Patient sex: M
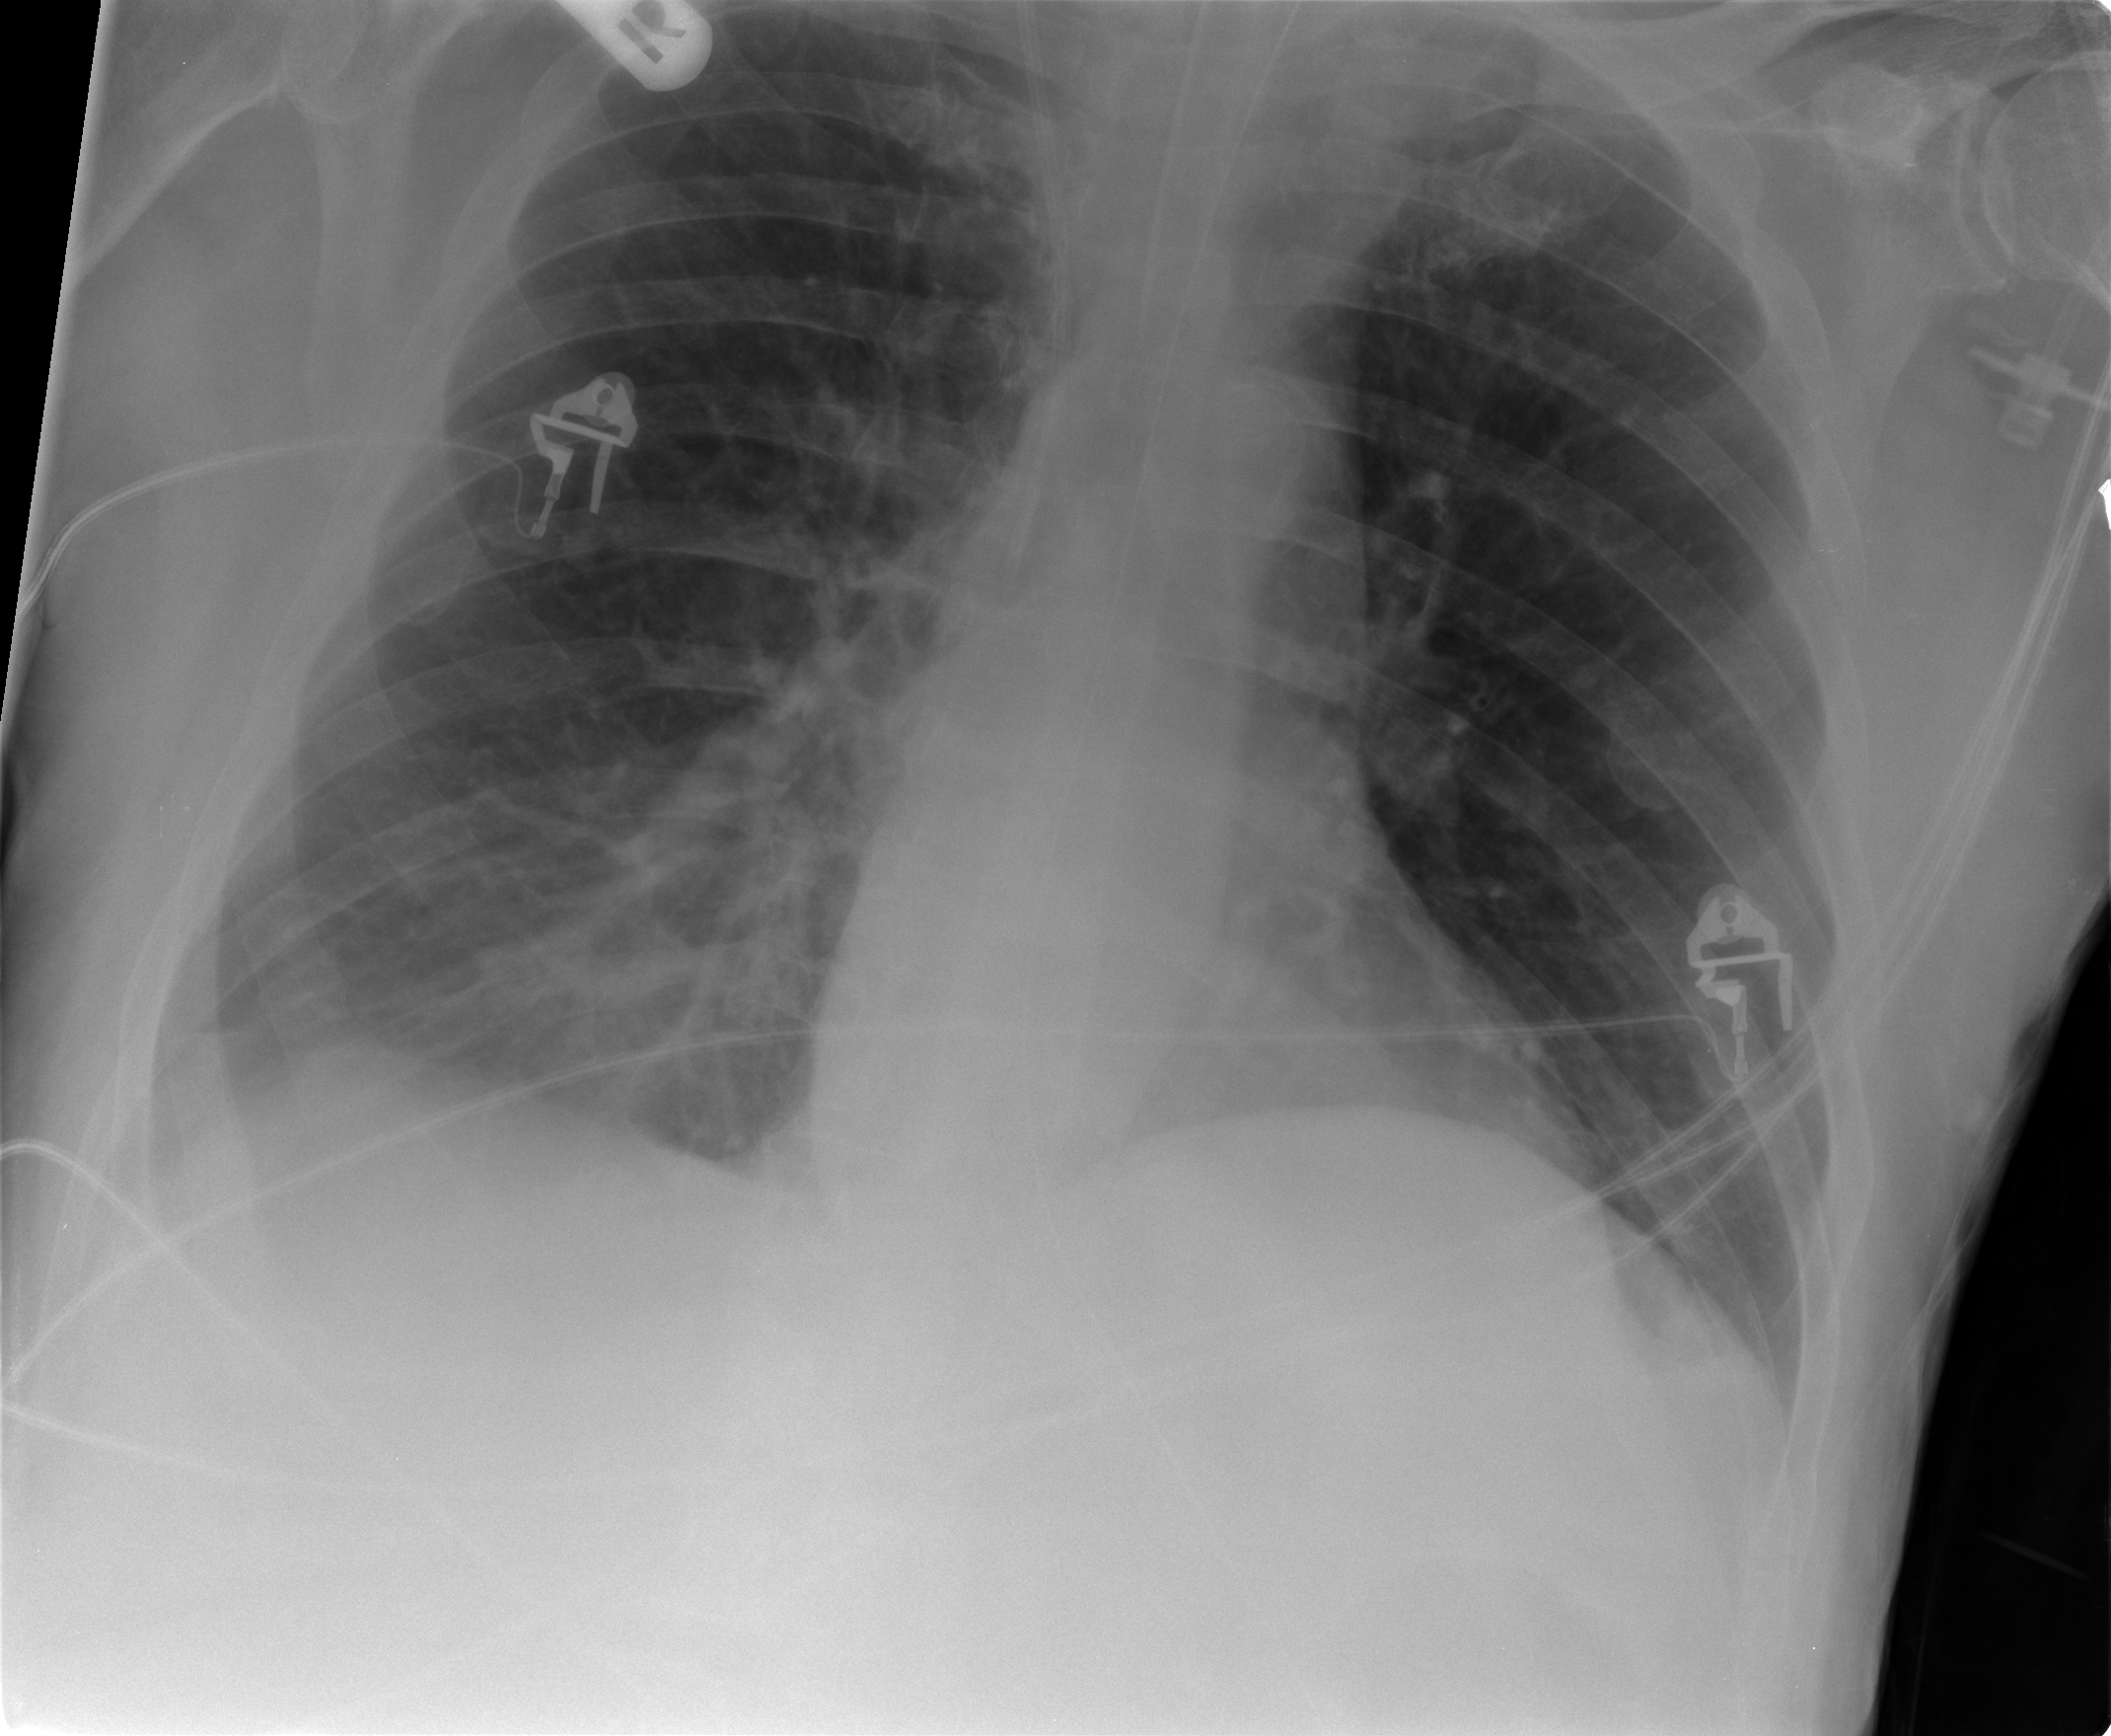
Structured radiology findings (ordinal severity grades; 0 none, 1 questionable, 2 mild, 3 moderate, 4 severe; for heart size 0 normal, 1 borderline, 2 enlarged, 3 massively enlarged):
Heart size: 0
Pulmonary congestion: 0
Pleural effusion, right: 0
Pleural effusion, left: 1
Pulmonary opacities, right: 0
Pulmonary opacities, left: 0
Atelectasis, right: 2
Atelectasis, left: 2